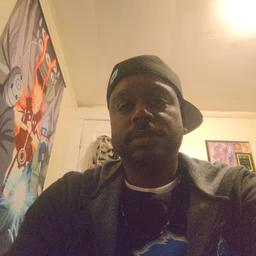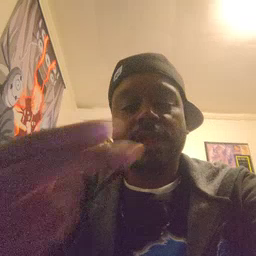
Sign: high